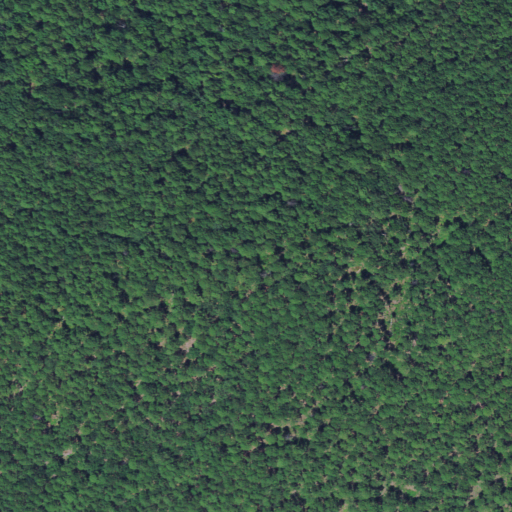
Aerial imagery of mountain in Oklahoma named Chancellor Mountain containing only evergreen forest